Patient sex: M
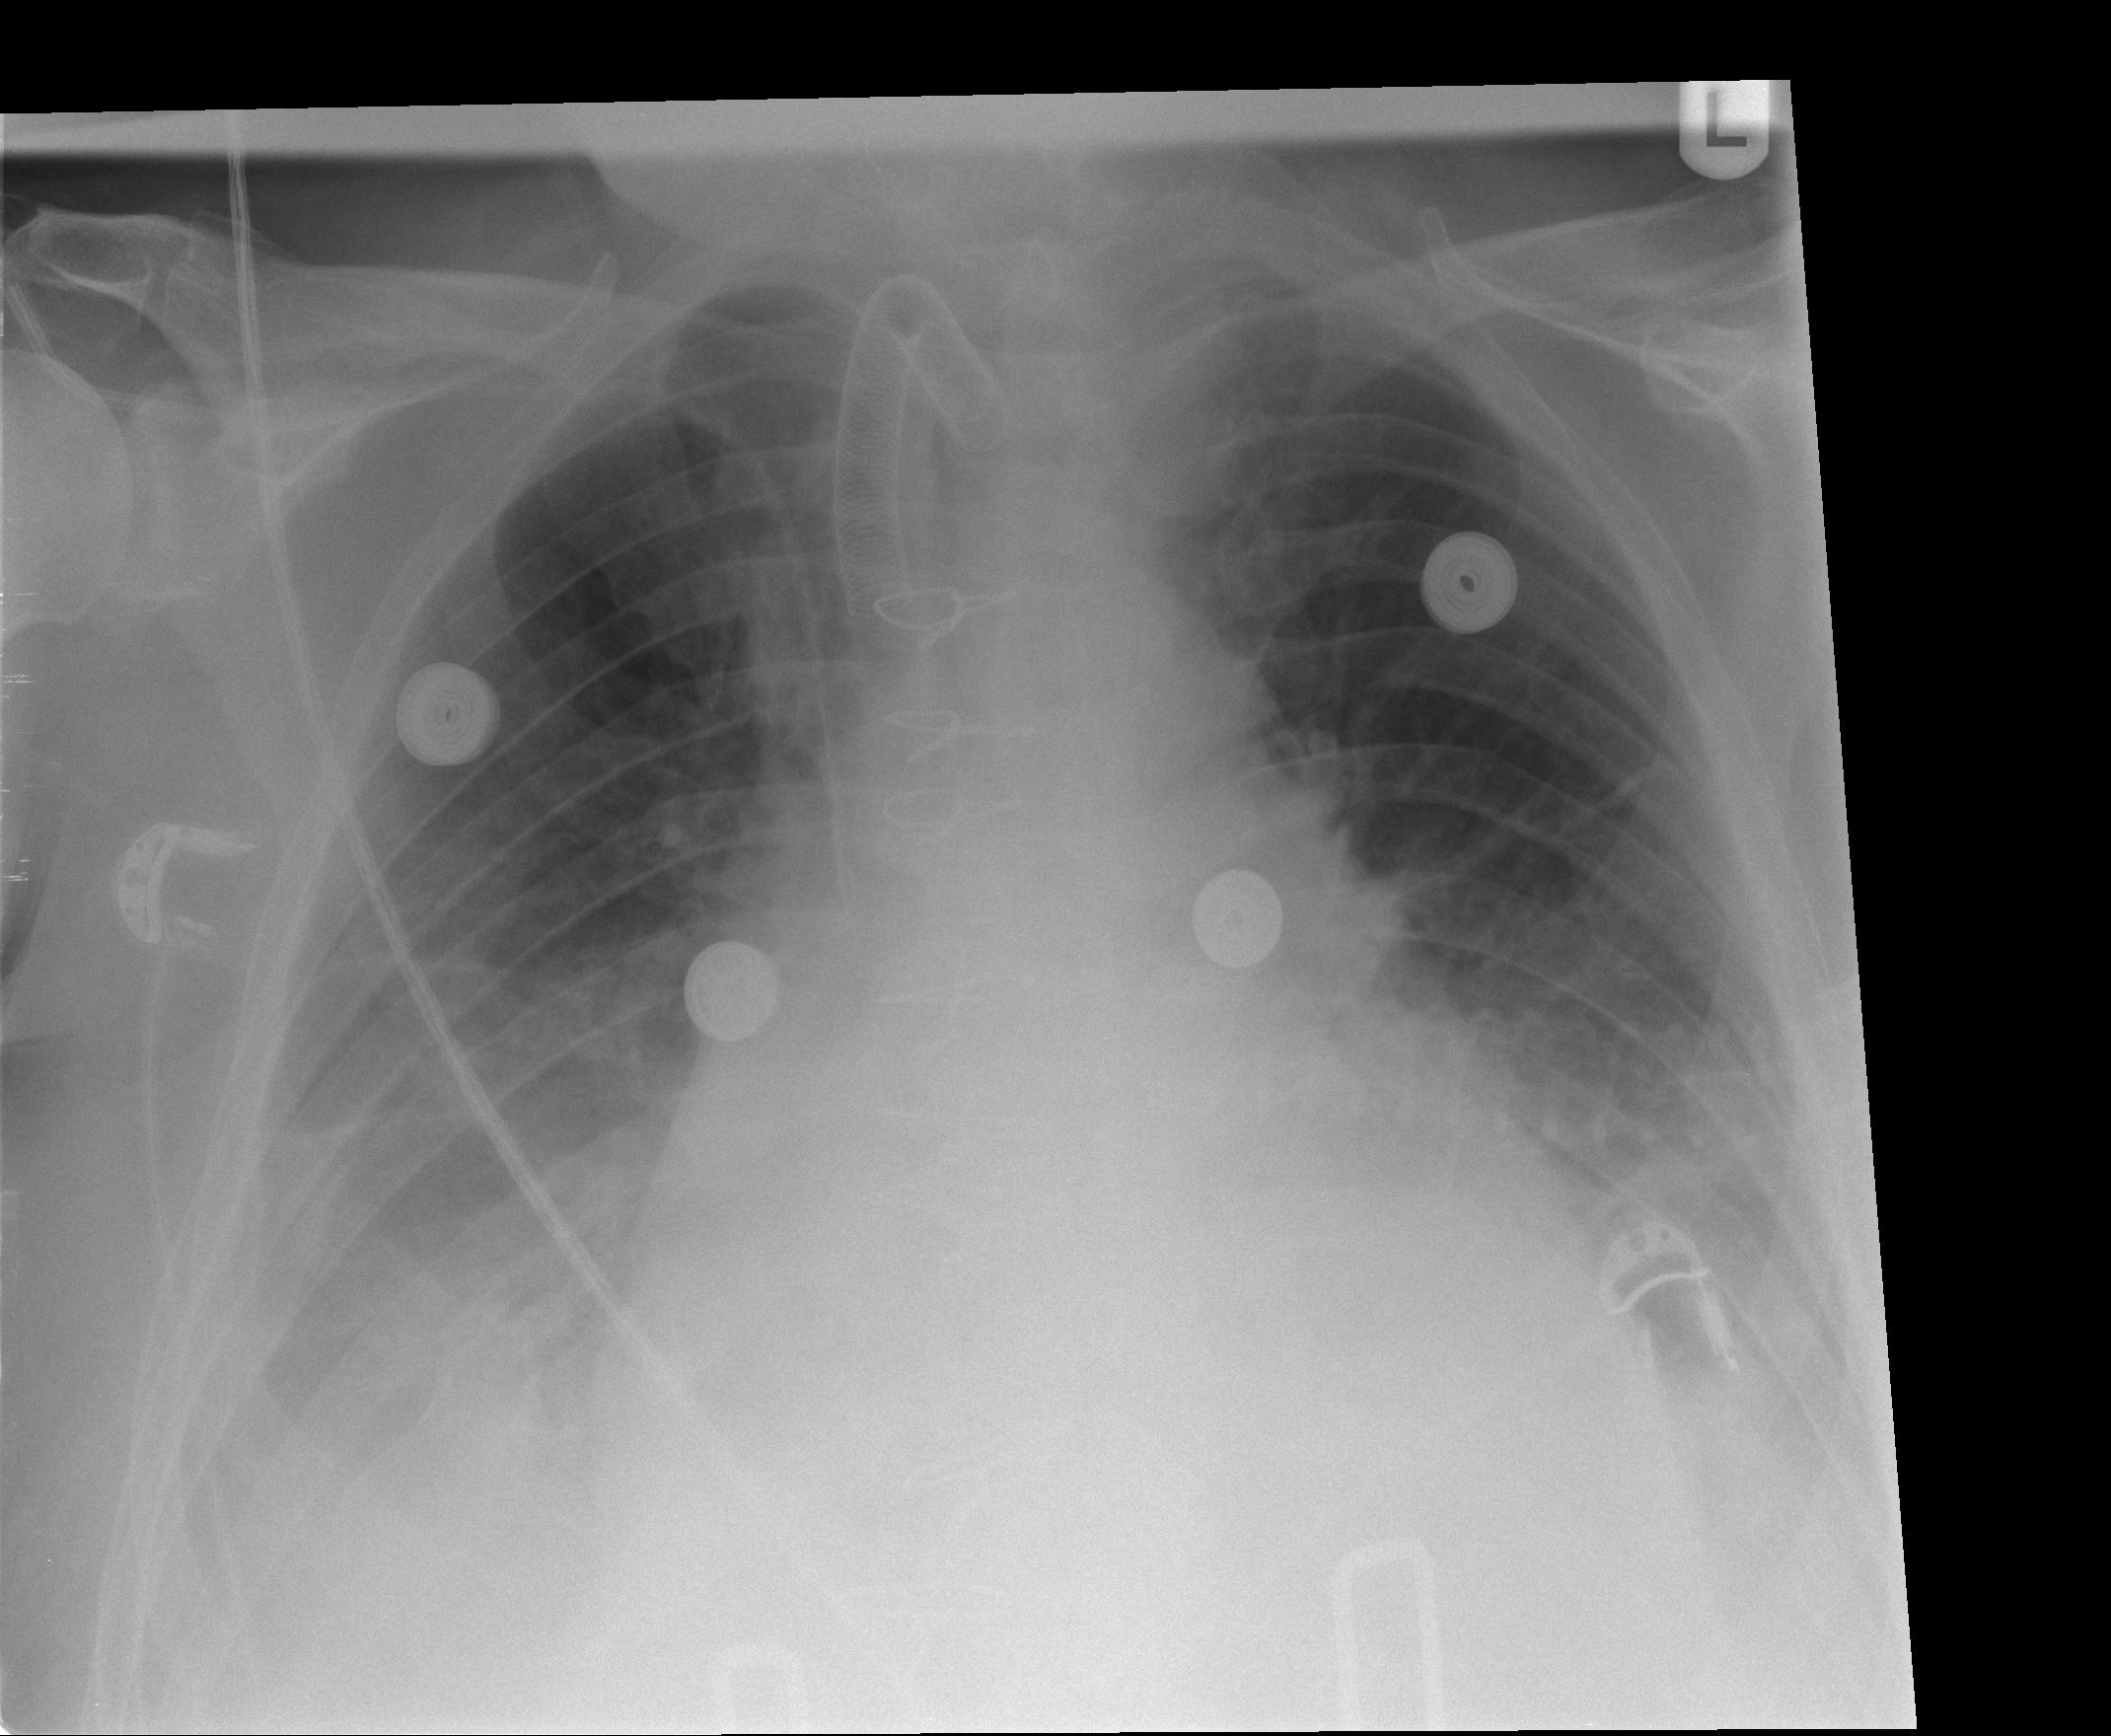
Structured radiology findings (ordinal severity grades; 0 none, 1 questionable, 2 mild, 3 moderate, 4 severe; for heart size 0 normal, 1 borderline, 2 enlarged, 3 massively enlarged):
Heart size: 2
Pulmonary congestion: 2
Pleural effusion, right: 0
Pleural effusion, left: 0
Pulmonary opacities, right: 2
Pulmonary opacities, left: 1
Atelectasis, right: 2
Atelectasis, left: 2